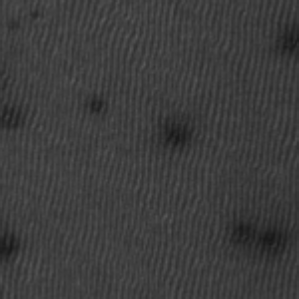
Label: frost